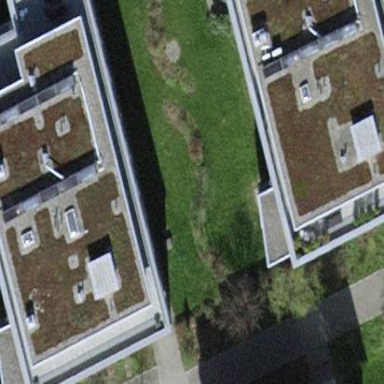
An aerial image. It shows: Building with flat roof.